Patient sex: M
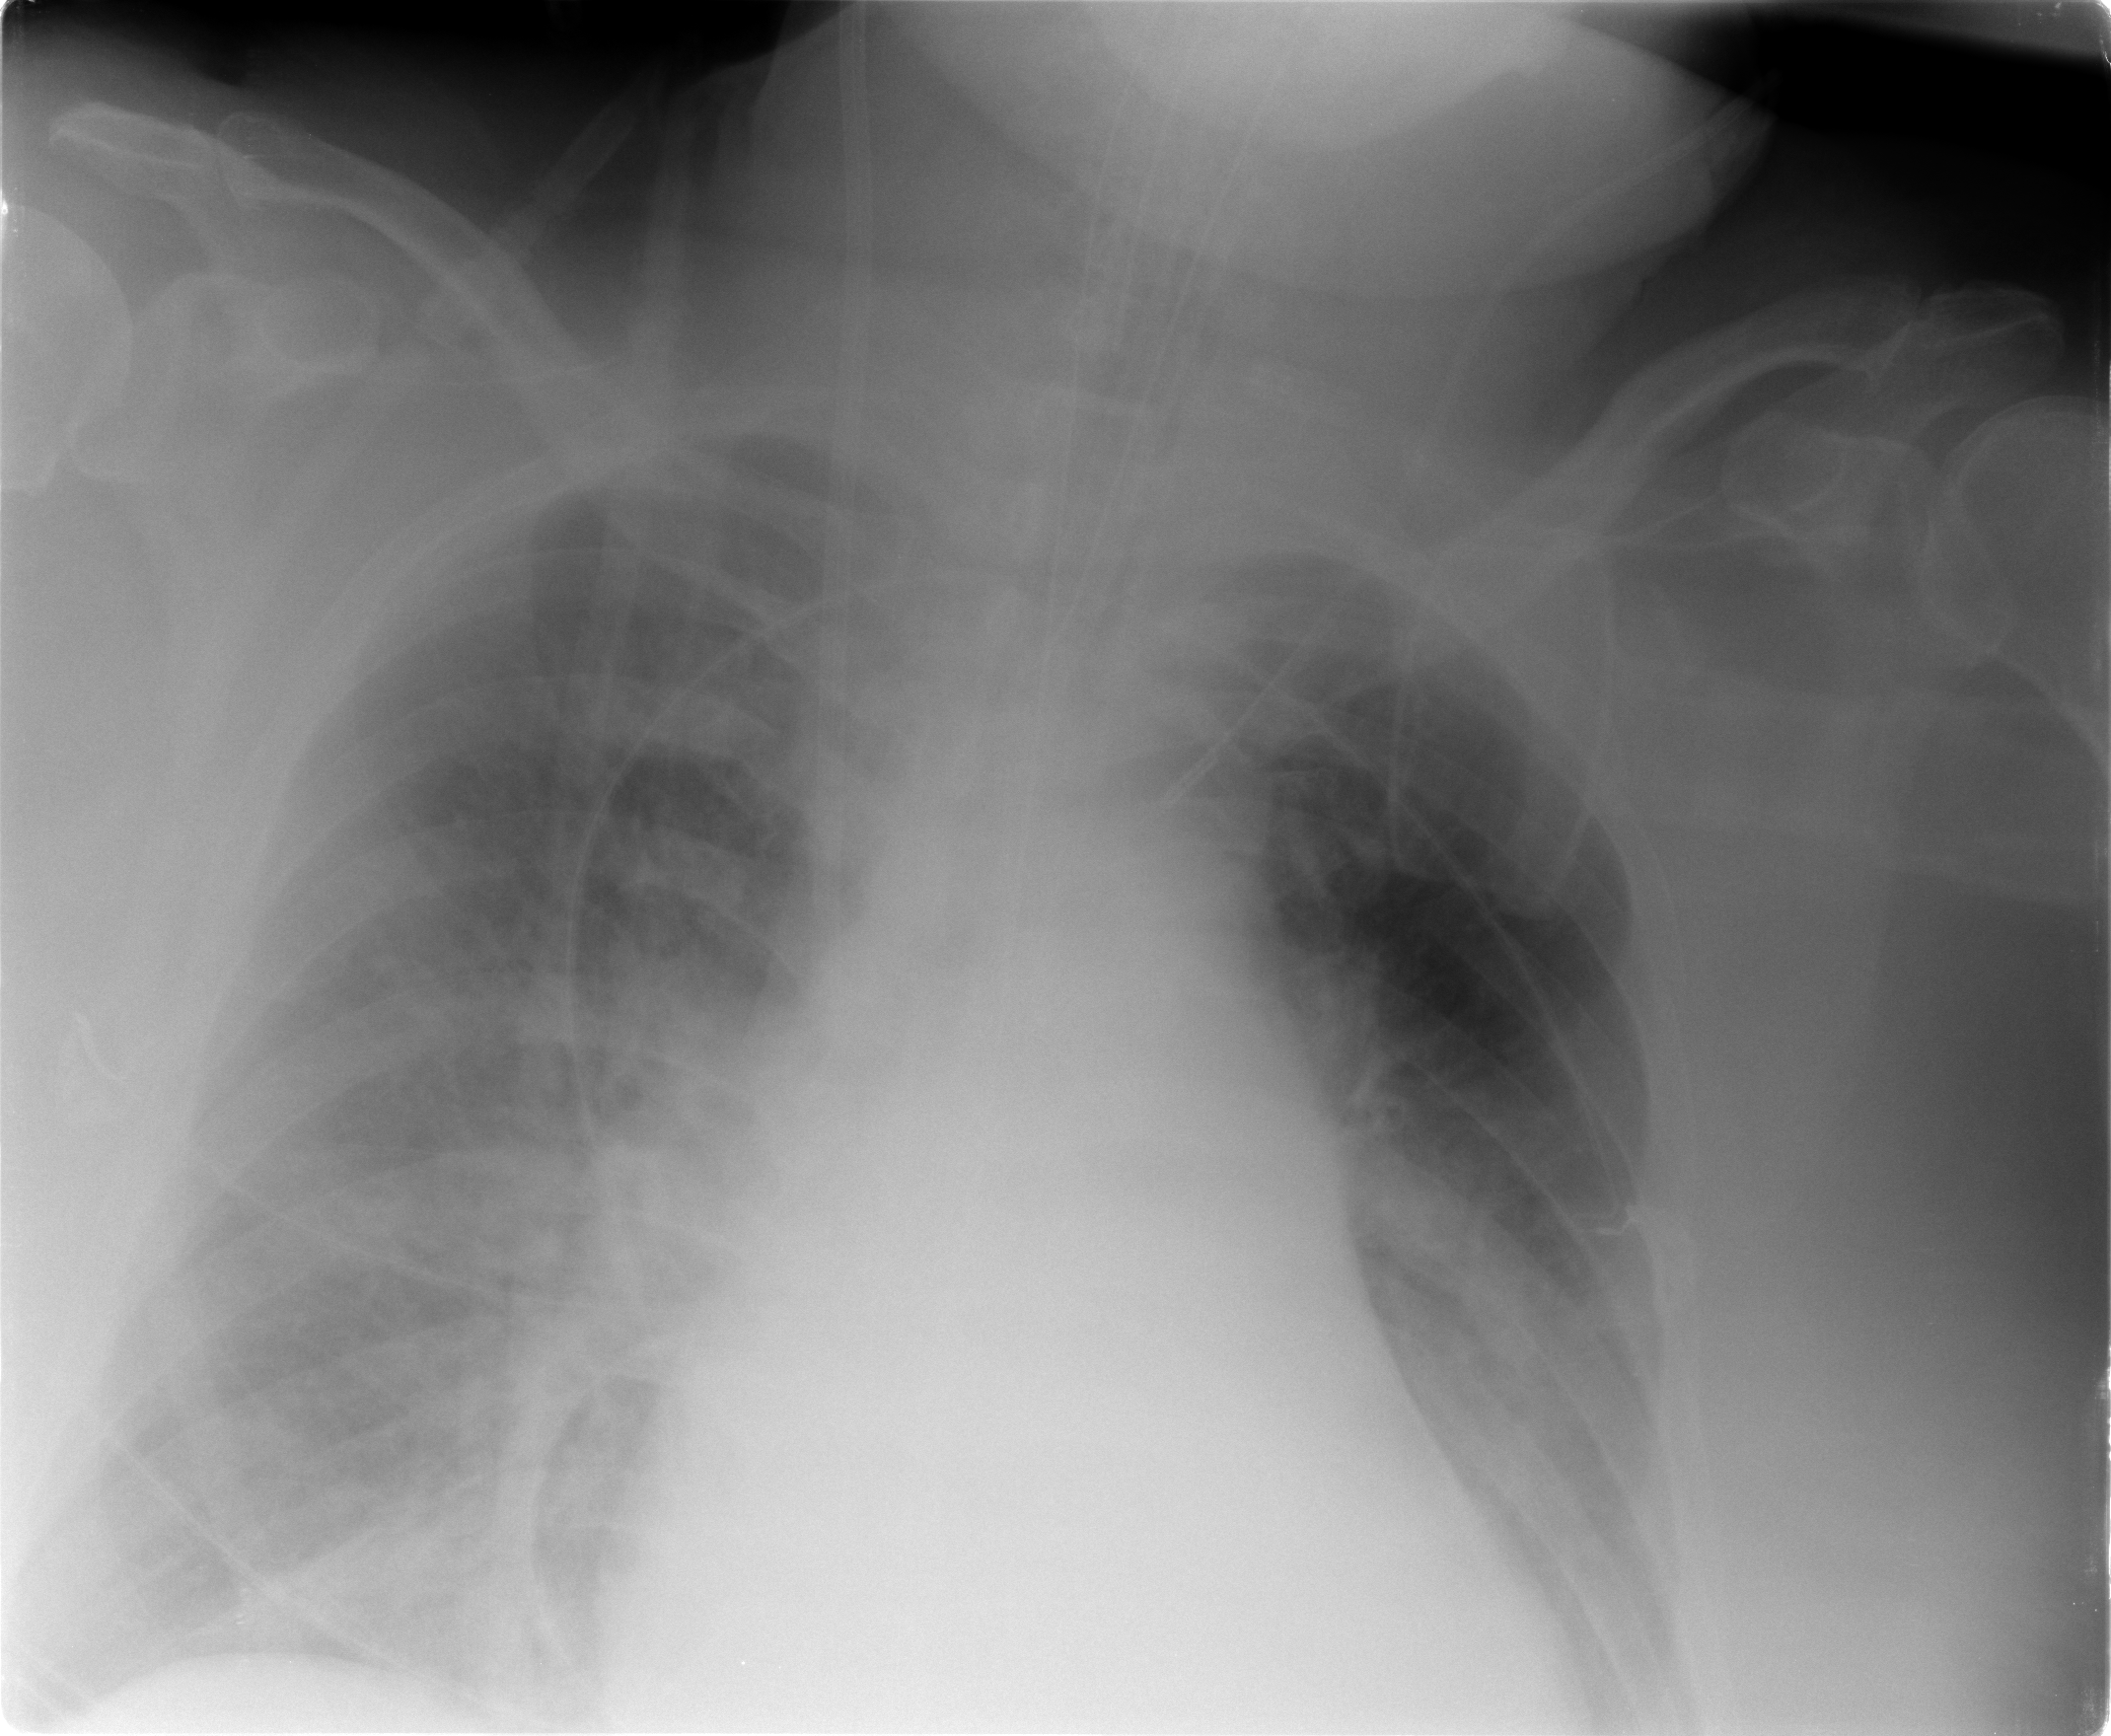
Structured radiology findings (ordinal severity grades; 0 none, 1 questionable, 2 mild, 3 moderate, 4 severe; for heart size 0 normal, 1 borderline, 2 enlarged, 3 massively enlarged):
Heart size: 2
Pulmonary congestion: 3
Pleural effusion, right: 2
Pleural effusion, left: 0
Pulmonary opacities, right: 2
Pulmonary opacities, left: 1
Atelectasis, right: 2
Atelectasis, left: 2